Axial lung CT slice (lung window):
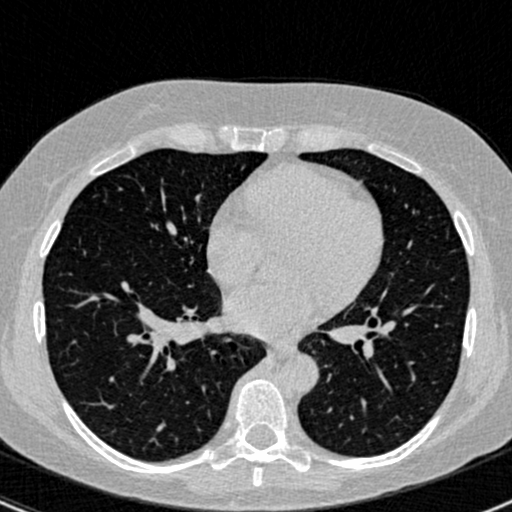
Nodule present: no